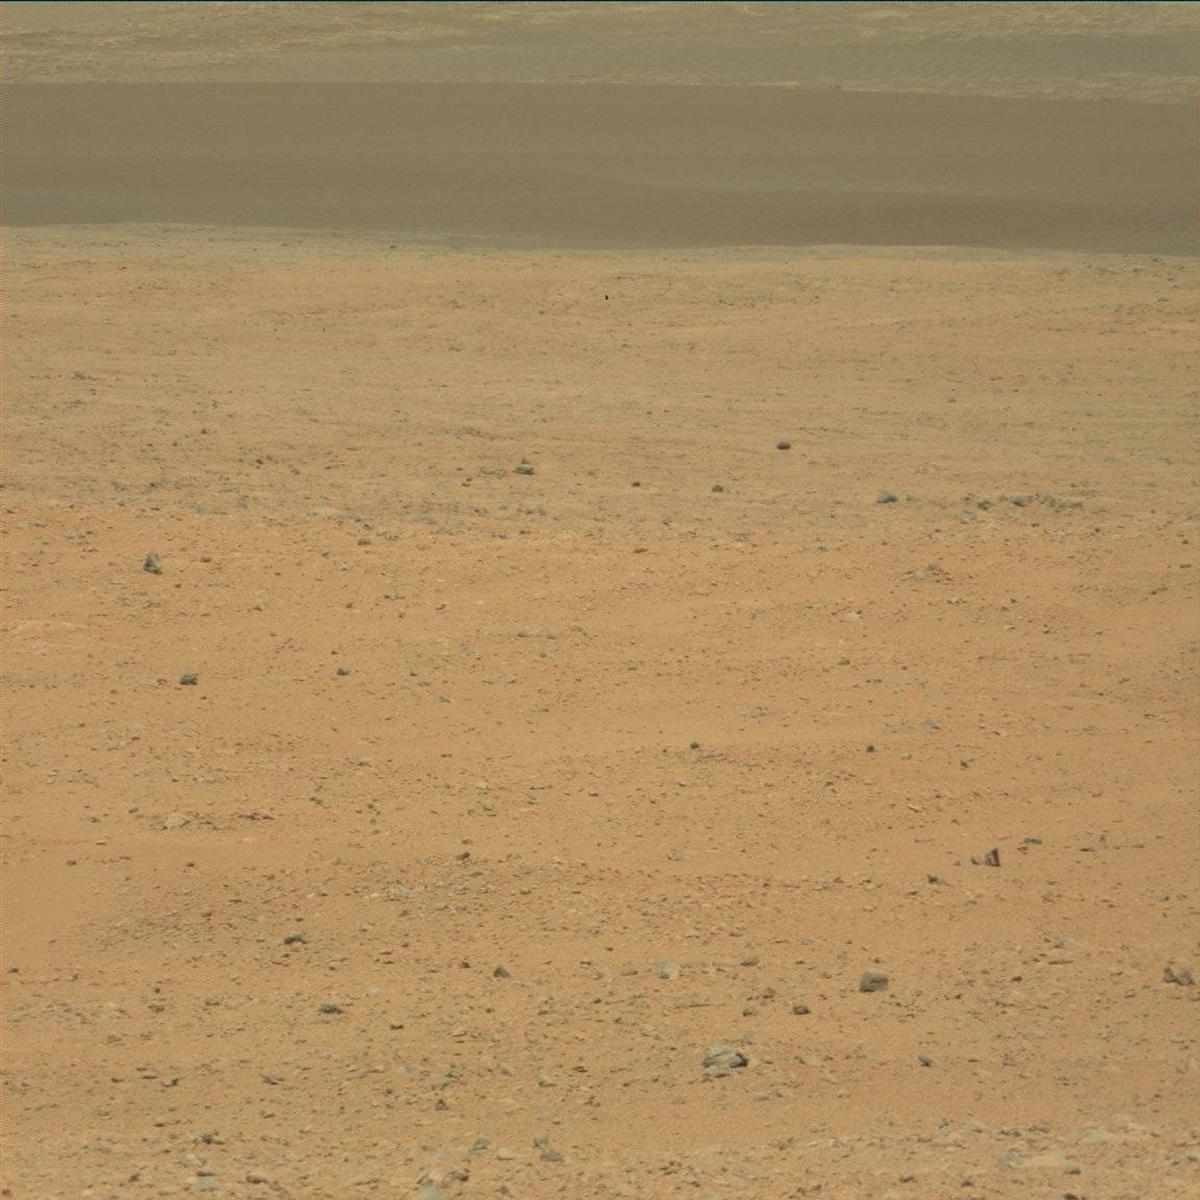
Terrain classes present: Bedrock, Ridge, Rock, Sand / Soil